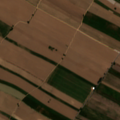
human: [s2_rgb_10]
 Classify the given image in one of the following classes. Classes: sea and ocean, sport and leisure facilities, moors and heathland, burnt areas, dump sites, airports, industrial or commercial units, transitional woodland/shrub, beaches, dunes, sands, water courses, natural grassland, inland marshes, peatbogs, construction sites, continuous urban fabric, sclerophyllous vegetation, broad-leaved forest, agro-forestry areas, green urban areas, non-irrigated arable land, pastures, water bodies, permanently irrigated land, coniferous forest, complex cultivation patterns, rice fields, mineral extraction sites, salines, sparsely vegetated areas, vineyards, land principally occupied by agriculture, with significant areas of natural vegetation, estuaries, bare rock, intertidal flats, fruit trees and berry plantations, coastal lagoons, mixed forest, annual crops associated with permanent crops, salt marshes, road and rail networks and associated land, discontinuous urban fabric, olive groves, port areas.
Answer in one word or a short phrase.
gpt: complex cultivation patterns